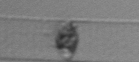
Label: Dactyliosolen_blavyanus